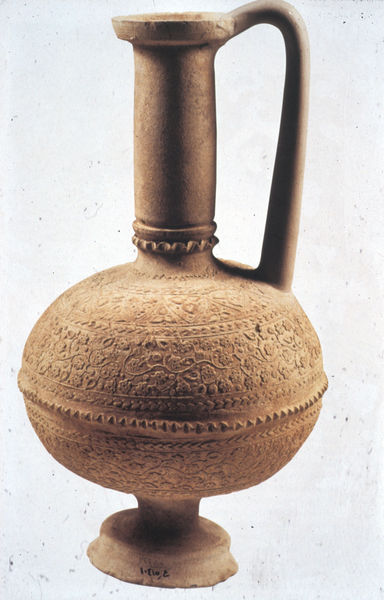
Titel: Wasserkrug aus Syrien
Institution: unbekannt
Schlagwörter: blätter, fuß, gott, schatten, wasser, weiß, ocker, blumen, braun, grau, hintergrund, licht, schwarz, muster, ornament, zylinder, flasche, lang, sockel, stein, hals, öl, erde, natur, gold, blatt, pflanzen, rund, amphore, henkel, kanne, keramik, krug, ranken, ton, vase, wein, floral, ornamente, verzierung, metall, bauch, glatt, fein, ring, foto, fotografie, gemustert, griff, halterung, gefäß, antike, porzellan, orient, orientalisch, linie, asien, deko, kreise, kugel, ranke, verziert, karaffe, griechisch, dicht, zier, zierde, register, ornamentik, islam, wulst, verzierungen, rillen, rille, römisch, bauchig, rohr, ägypten, archäologie, liter, altertum, karafe, standfuss, irak, kreamik, bechälter, getrocknet, kugelbauch, perlenstab, unbemalt, verzeirt, zylinderförmig, rar, hlas, halterun, schlanker hals, gallone